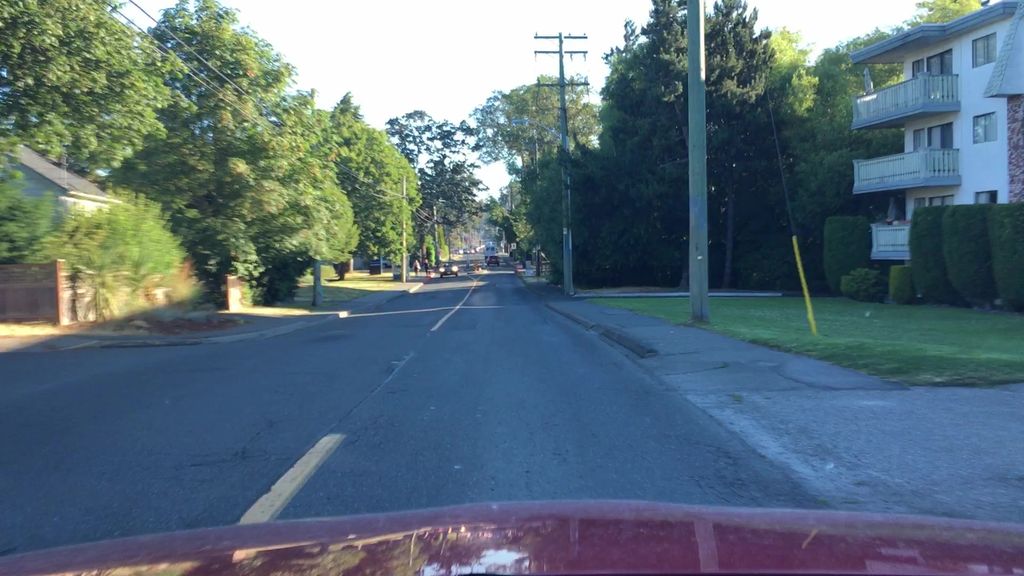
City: victoria